Field crop: maize
Growth stage: 2
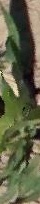
Species: maize